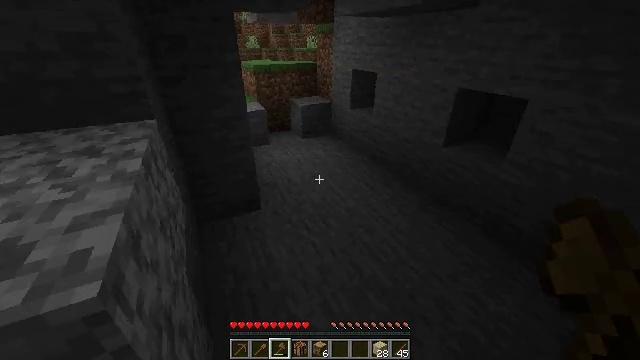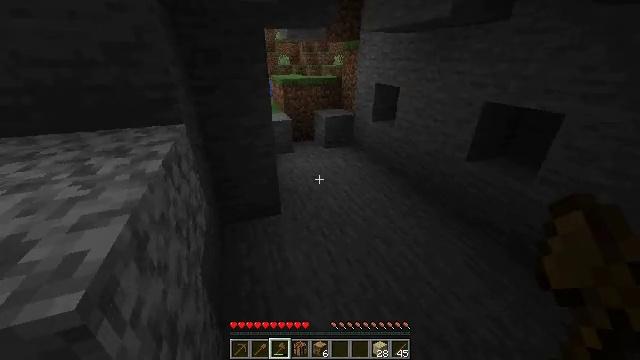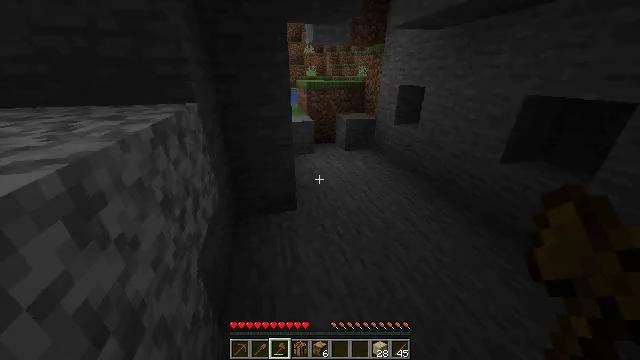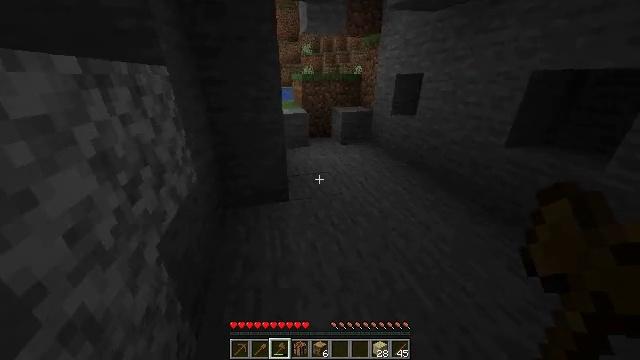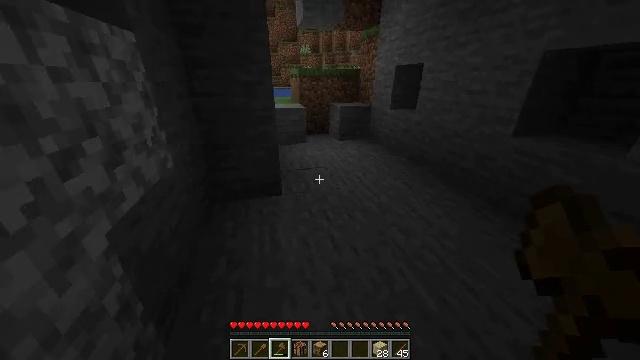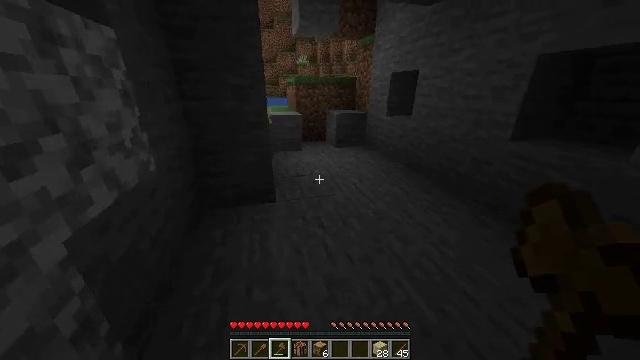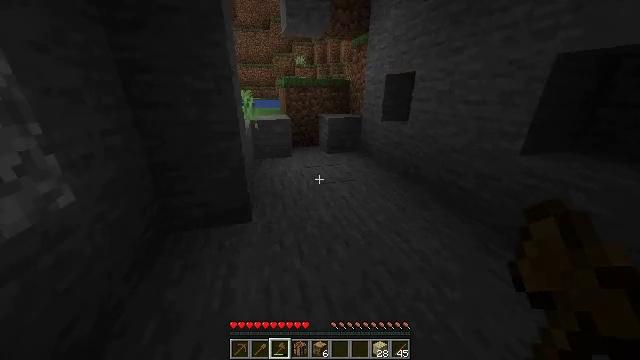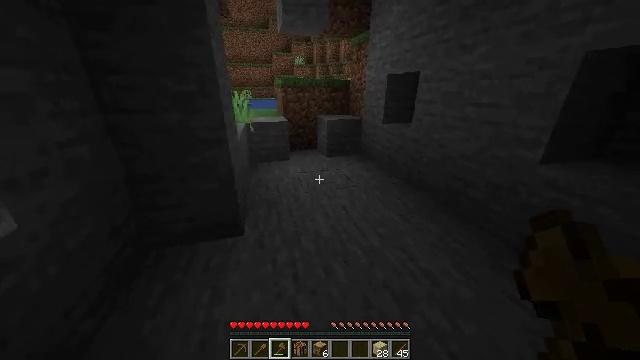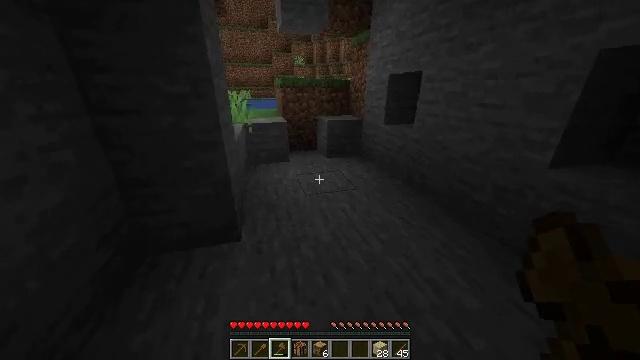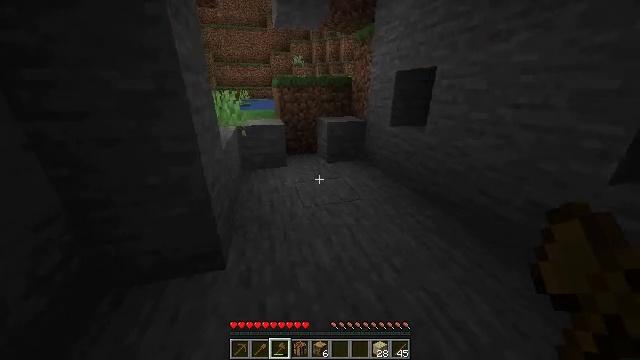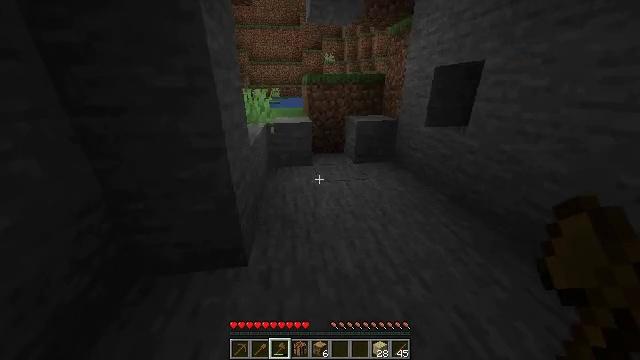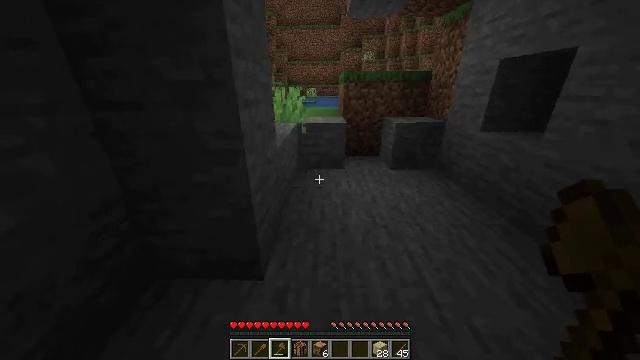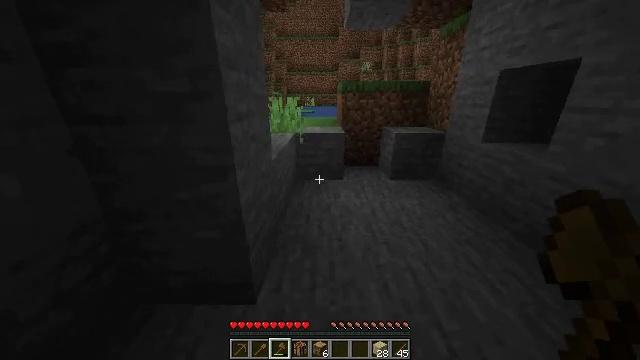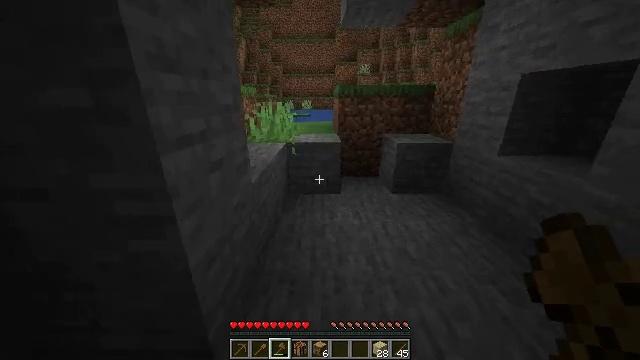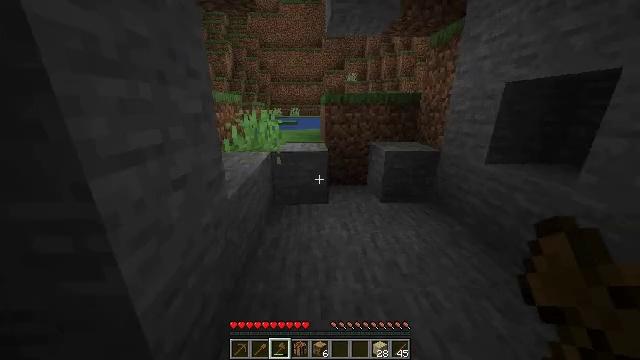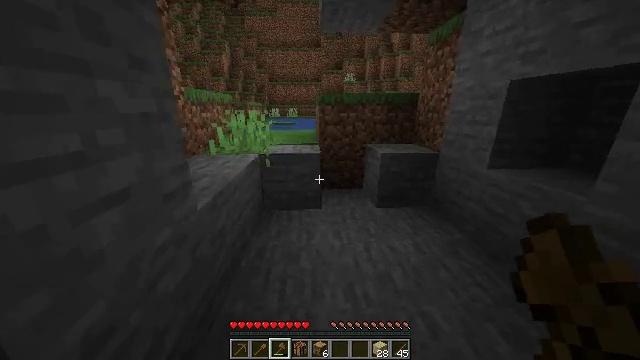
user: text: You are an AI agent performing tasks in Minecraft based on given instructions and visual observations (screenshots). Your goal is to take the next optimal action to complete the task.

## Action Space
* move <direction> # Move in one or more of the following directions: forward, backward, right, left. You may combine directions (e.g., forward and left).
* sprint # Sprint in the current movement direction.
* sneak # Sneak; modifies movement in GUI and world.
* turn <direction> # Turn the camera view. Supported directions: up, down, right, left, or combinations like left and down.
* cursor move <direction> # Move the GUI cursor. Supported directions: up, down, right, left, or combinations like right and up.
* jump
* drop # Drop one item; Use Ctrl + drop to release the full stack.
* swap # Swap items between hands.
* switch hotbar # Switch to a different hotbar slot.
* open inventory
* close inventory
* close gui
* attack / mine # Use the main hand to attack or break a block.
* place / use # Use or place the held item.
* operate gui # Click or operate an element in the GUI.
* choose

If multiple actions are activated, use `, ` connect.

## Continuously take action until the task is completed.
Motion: motion action
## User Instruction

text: Break the grass block.
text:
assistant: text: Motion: move forward, sprint, turn left and up
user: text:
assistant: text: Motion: move forward and move right, sprint, turn left and up
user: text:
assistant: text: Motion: move forward and move right, sprint
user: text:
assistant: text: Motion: move forward and move right, sprint
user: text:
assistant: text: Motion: move forward and move right, sprint, turn up
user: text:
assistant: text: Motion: move forward, sprint
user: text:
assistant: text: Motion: move forward, sprint
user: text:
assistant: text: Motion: move forward, sprint
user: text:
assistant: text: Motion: move forward, sprint
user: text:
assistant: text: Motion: move forward, sprint, turn left
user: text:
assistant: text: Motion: move forward, sprint, turn left
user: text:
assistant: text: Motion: move forward, sprint, turn up
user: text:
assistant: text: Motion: move forward, sprint
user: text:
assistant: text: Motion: move forward and move right, sprint, turn right and up
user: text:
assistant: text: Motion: move forward and move right, sprint
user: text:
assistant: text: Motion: move forward and move right, sprint
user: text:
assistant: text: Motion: move forward and move left, sprint, turn left and up
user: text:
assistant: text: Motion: move forward and move left, sprint, turn left and up
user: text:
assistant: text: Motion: move forward and move left, sprint, turn left and up
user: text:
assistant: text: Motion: move forward, sprint, turn left and up
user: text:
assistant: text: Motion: move forward, sprint
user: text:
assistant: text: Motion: move forward, sprint, jump
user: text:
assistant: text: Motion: move forward, sprint, jump
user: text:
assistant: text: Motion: move forward, sprint
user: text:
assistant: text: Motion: move forward, sprint
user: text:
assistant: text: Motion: move forward, sprint
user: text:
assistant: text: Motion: move forward, sprint, turn right and down
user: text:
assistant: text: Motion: move forward, sprint, turn down
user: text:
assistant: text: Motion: move forward, sprint
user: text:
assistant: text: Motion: move forward, sprint